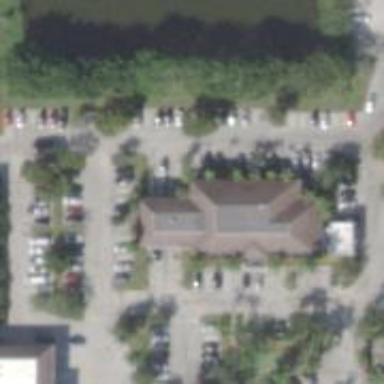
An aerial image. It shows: Car rental facility.